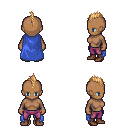
a pixel art fantasy rpg character, female body template, human, dark skin, blue cape, magenta pants, light blonde mohawk hairstyle, brown shoes, four views (front, back, left, right), 2x2 character sprite sheet, small pixel art, hard edges, no anti-aliasing